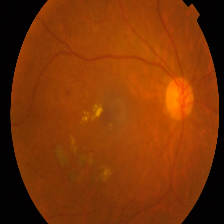
Diabetic retinopathy grade: Proliferative DR